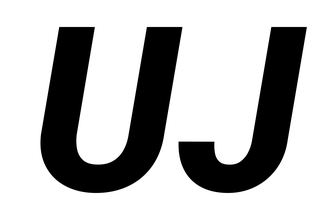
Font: Roboto-Italic_ExtraBold_Italic